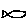
Label: fish